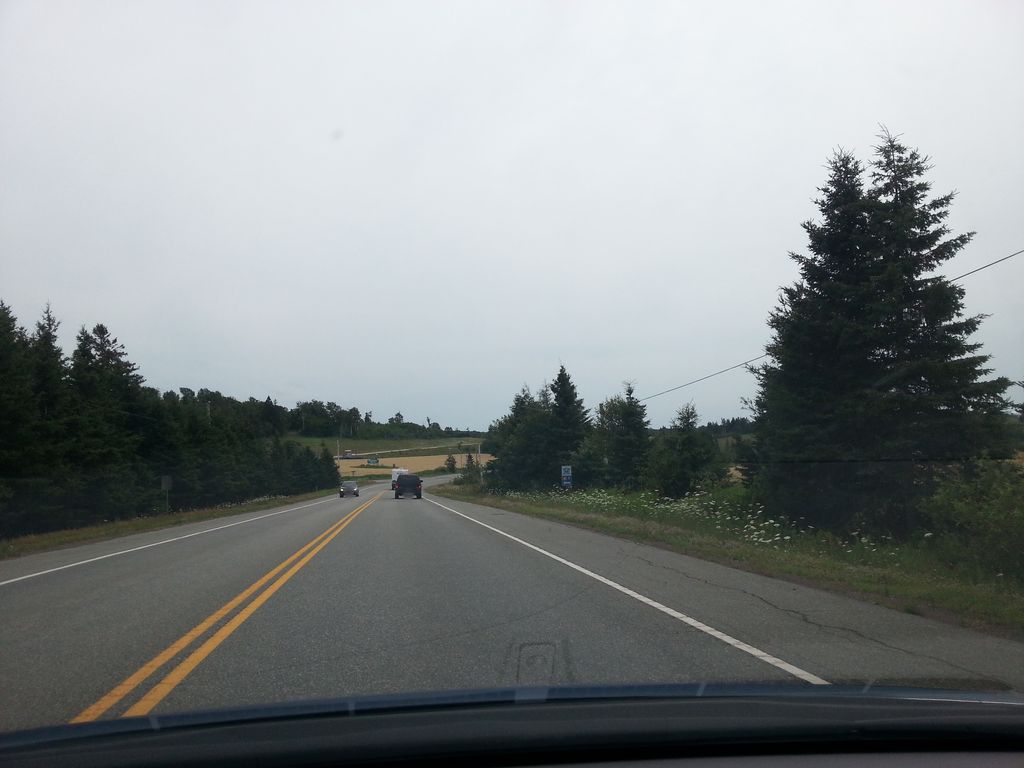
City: charlottetown